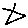
Label: star